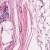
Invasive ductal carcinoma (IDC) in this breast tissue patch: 0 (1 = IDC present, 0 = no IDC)